Question: I'm using .
The project wizard of a 'Visual Studio Package' project gives these three options:

However, what I pretend to do is create a very simple extension (which modifies the selected text) and it should be accesible through a command from the contextmenu of the text-editor, not a menu command neither a tool window and neither a custom editor (...I think).
Firstly, what is the project that I should select for my needs? (I'm using a menu command).
Secondly, what are the necessary steps to modify the behavior of the extension to add it only in the contextmenu of the text editor?.
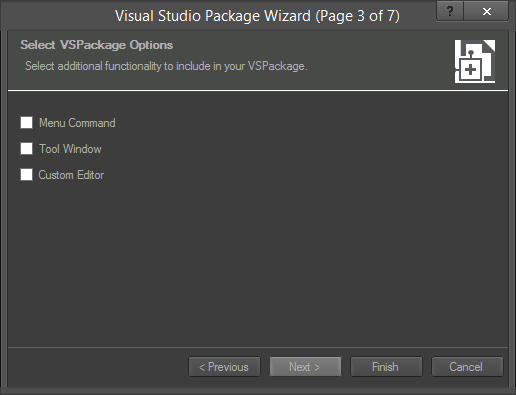
Answer: '''
private void CreateContextMenu()
{
// Get a reference to the context menu of code windows.
CommandBars commandBars = (CommandBars)applicationObject.CommandBars;
CommandBar codeWindowCommandBar = commandBars["Code Window"];
// Add a popup command bar.
CommandBarControl myCommandBarControl = codeWindowCommandBar.Controls.Add(MsoControlType.msoControlPopup,
System.Type.Missing, System.Type.Missing, System.Type.Missing, System.Type.Missing);
CommandBarPopup myPopup = (CommandBarPopup)myCommandBarControl;
// Change its caption
myPopup.Caption = "My popup";
// Add controls to the popup command bar
CommandBarButton myButton = (CommandBarButton)myPopup.Controls.Add(MsoControlType.msoControlButton, Missing.Value, Missing.Value, 1, true);
myButton.Caption = "Click Me";
myButton.Click += myButton_Click;
}
void myButton_Click(CommandBarButton Ctrl, ref bool CancelDefault)
{
MessageBox.Show("What's up?");
}
'''